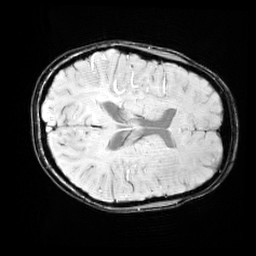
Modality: SWI
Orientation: axial
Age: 12
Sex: female
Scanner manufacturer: siemens
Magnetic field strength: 3 T
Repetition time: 0.027 s
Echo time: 0.02 s